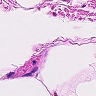
Metastatic tissue present: no